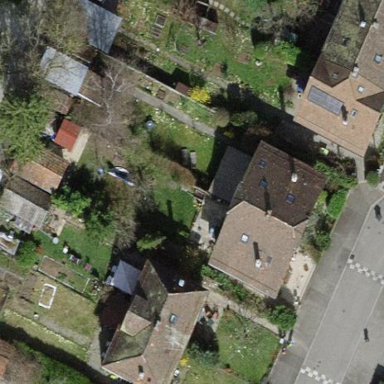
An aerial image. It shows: Garden enclosed by fence.